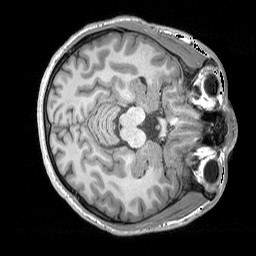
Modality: T1w
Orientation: axial
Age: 20
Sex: male
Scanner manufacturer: siemens
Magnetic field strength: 3 T
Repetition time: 1.9 s
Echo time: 0.00252 s